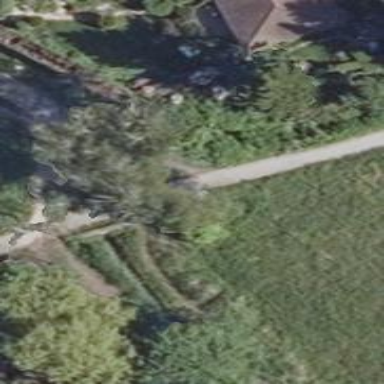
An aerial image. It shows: Dirt footway.